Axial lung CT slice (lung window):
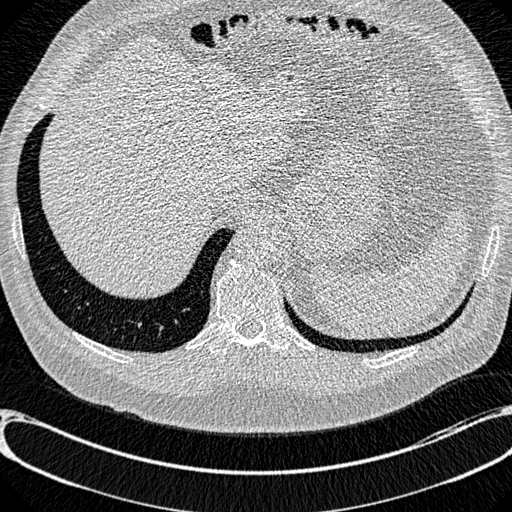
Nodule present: no